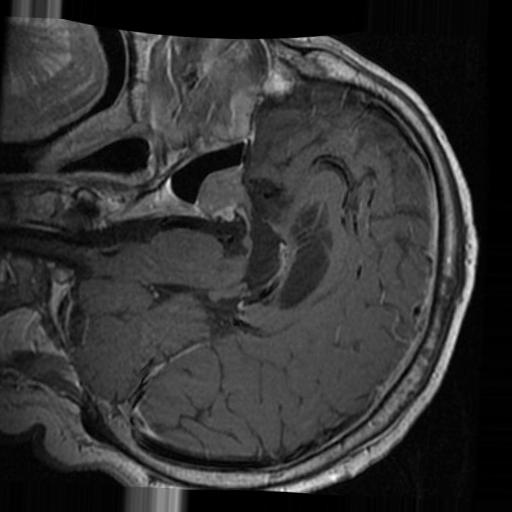
Label: brain_tumor